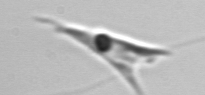
Label: Chrysochromulina_lanceolata